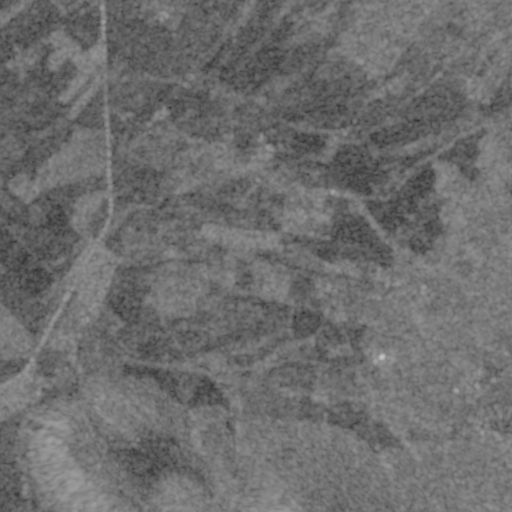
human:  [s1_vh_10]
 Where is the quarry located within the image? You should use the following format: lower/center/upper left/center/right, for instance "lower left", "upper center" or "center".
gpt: The quarry is located in the lower right of the image.
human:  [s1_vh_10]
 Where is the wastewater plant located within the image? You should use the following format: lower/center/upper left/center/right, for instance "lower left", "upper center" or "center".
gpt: The wastewater plant is located in the lower right of the image.
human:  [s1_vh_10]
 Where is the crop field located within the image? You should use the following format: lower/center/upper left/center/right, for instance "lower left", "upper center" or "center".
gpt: There is no crop field in the image.

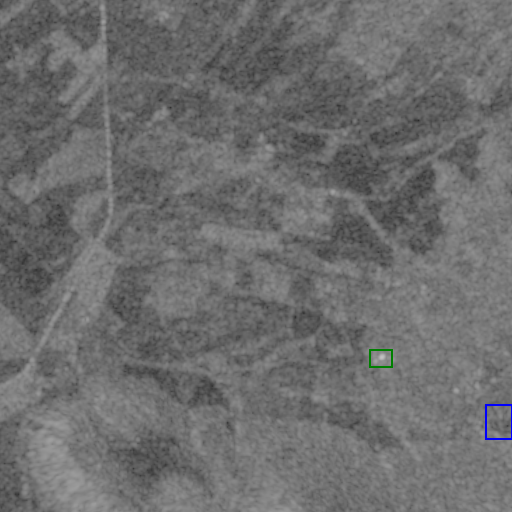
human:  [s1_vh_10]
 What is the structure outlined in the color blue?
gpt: The structure outlined in blue is a quarry.
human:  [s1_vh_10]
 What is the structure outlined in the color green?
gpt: The structure outlined in green is a wastewater plant.
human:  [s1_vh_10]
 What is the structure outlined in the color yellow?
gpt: There is no yellow outline.